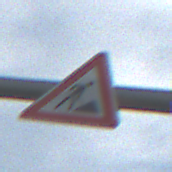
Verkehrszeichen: Arbeitsstelle
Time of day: SunriseSunset
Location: Outdoor (Nature)
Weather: PartlyCloudy
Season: NotSpecified
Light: Natural